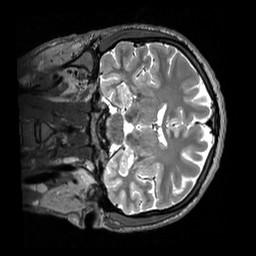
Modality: T2w
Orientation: coronal
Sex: male
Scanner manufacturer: siemens
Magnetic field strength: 3 T
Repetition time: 3.2 s
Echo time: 0.409 s